Question: I am creating an application which allows users create basic shelving arrangements, I wish to create an interface which represents shelving blocks(one set of shelves) next to each other in order (left to right) and allows users to edit their details.
Each block will have a series of details such as its order,a name, a width, a height and a number of shelves.
I want the interface to have a horizontal scrolling list of (max 20) user controls. Each user control will represent the details of a block, with a basic form for these details to be edited.
The user should be able to press a button in the user control which deletes it and reorders the other blocks and also add blocks to the end of the list.
How do I maintain an ordered list of these 'shelf block' user controls, and have the form handle the pressing of the deletion button in any of the controls which causes it to be deleted and the list to be reordered? Any help would be great.
I am just starting to program the interface so I can only provide a quick mock up of what I want the interface to look like:

as basic as it is I hope it gives you some idea of what I'm looking for.
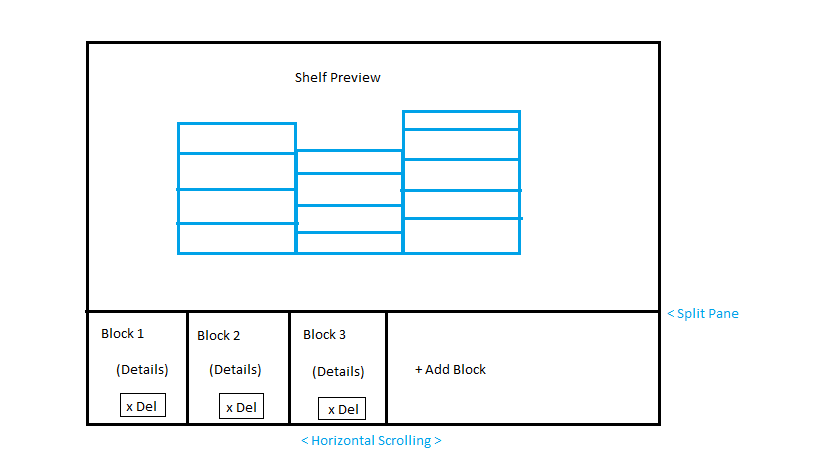
Answer: You can use a <URL>.
Alternatively, you can use a <URL> instead of directly using a 'BindingList'.